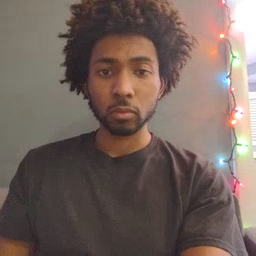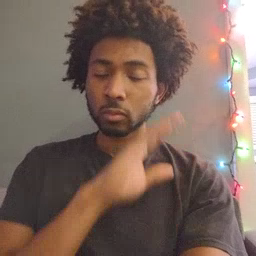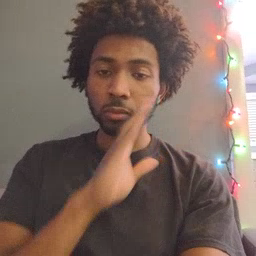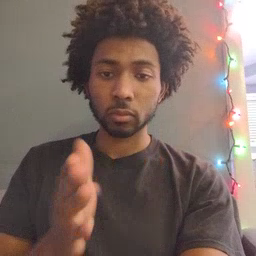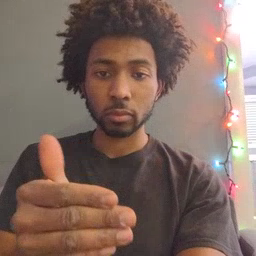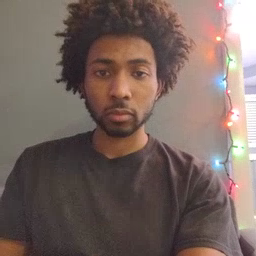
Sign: bedroom